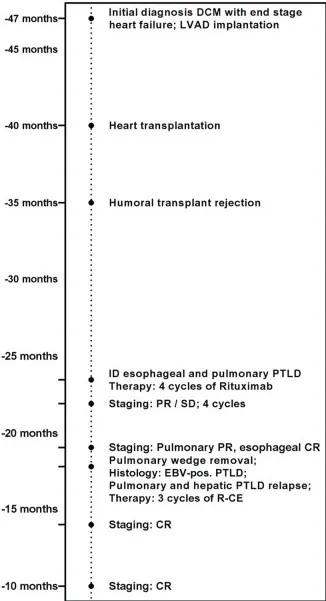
Medical history of the patient. (A) October 2016 until December 2019.
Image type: chart (chart)